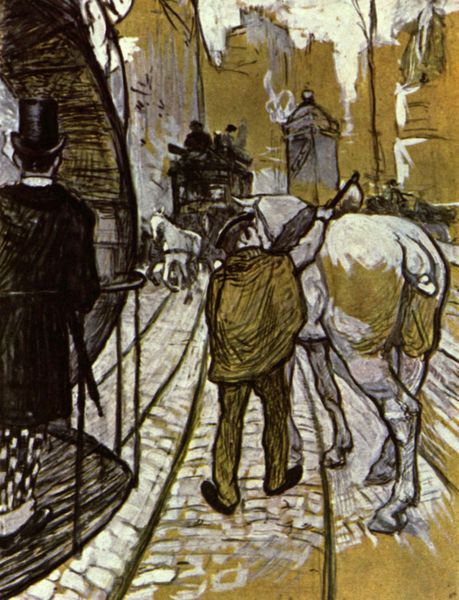
Titel: Le côtier de la compagnie des omnibus
Künstler: Henri de Toulouse-Lautrec
Standort: Paris
Institution: Sammlung J. Dubourg
Schlagwörter: baum, gemälde, himmel, mann, umhang, weiß, wolken, gelb, grün, menschen, ocker, stadt, bewegung, braun, fenster, frankreich, hintergrund, hut, kariert, kreide, laterne, licht, männer, paris, rücken, schwarz, skizze, strasse, säule, toulouse lautrec, vordergrund, zeichnung, gebäude, haus, schirm, tier, weg, beige, malerei, zylinder, anzug, hose, architektur, arm, mensch, steine, häuser, brücke, rauch, sonne, mantel, realismus, zilinder, vornehm, esel, pferd, pferde, reiter, schornstein, stock, turm, sattel, rückenansicht, umrisse, bogen, fassaden, perspektive, pflaster, schuhe, nebel, linien, weis, droschke, fabrik, kutsche, van gogh, spur, dampf, jugendstil, gris, homme, jaune, vert, striche, melone, eng, escalier, laviert, tusche, berlin, gehsteig, türmchen, kohle, hinten, schraffur, blanc, noir, gehweg, kopfsteinpflaster, pflastersteine, chapeau, konturen, kutscher, litfasssäule, schimmel, tinte, rückansicht, biedermeier, belle époque, ross, gleise, schiene, schienen, strassse, aristocrate, london, peinture, cheval, umahng, clocher, ville, perde, ocre, vienne, straßenbahn, costume, gouache, architecture, croquis, esquisse, dessin, zylinderhut, kolorierung, expressionisme, pferdebahn, papier, spurrillen, genre, strassenpflaster, fusain, cape, froid, hiver, neige, nebek, lignes, tableau, crayon, encre, pferdemarkt, allemagne, pied, pastel, kutche, hommes, chapeaux, mnn, tenir, jambe, bowler, rue, parapluie, route, scène, degas, londres, zeche, püferd, bundt, xix, satteln, voiture, desin, peloton, pflastestein, wien, haut de forme, cheveaux, voie, ra, mann zeichnung, hachures, pavé, craie, lautrec, activité, queue, kiosque, diligence, omnibus, grand boulevard, rails, papier préparé, rampe, bakn, bidermaier, rkohle, nir, monture, calèche, melon, aueue, chapeau melon, carrolé, trame, bichrome, tramway, cocher